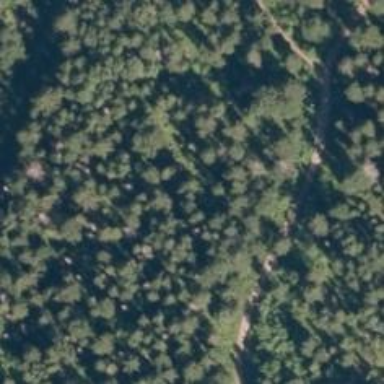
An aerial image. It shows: Fallen tree obstructing the path.